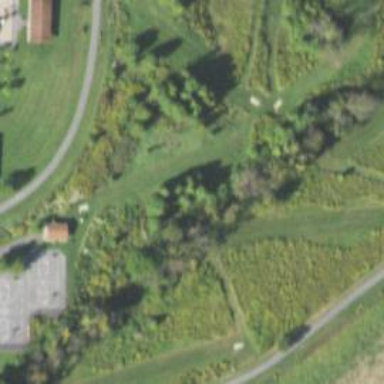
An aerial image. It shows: Disc golf basket.